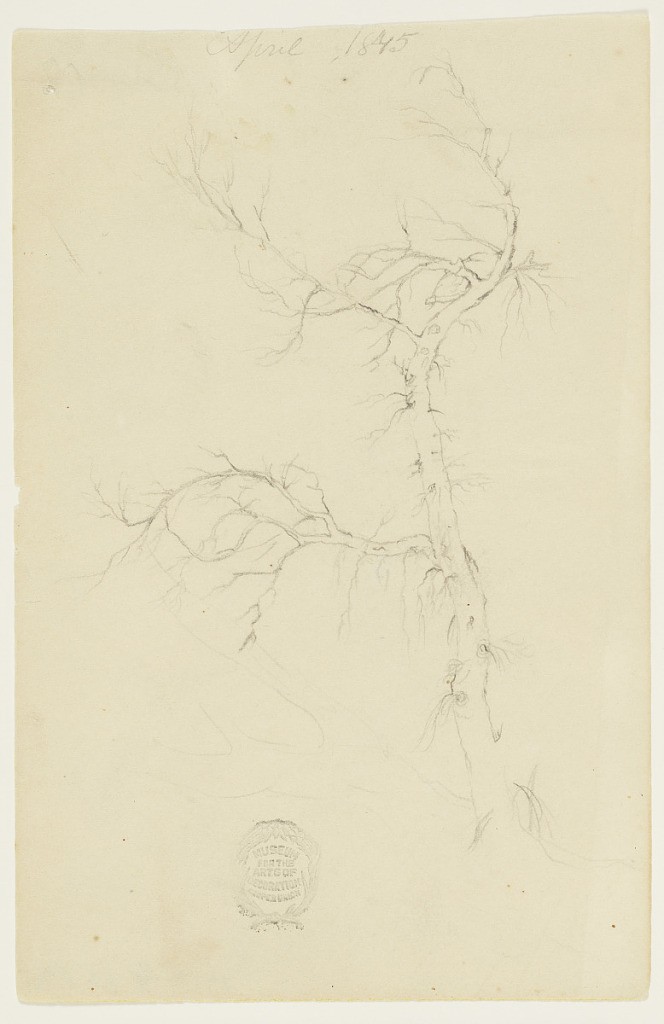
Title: Leafless Bough of a Tree, Catskill, New York
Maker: Frederic Edwin Church, American, 1826–1900
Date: April 1845
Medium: Graphite on tan wove paper
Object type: Drawing
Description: Botanical sketch of the leafless bough of a tree in or near Catskill, New York. The bough's twisting, undulating forms rise vertically and its branches become increasingly thin as they extend outward. Portions of the tree's trunk and other boughs are loosely rendered in outline along the lower margin.